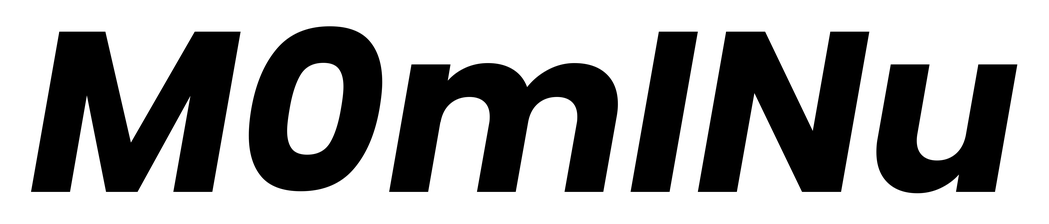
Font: Poppins-BoldItalic